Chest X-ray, PA view. Patient: 67 years old, sex M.
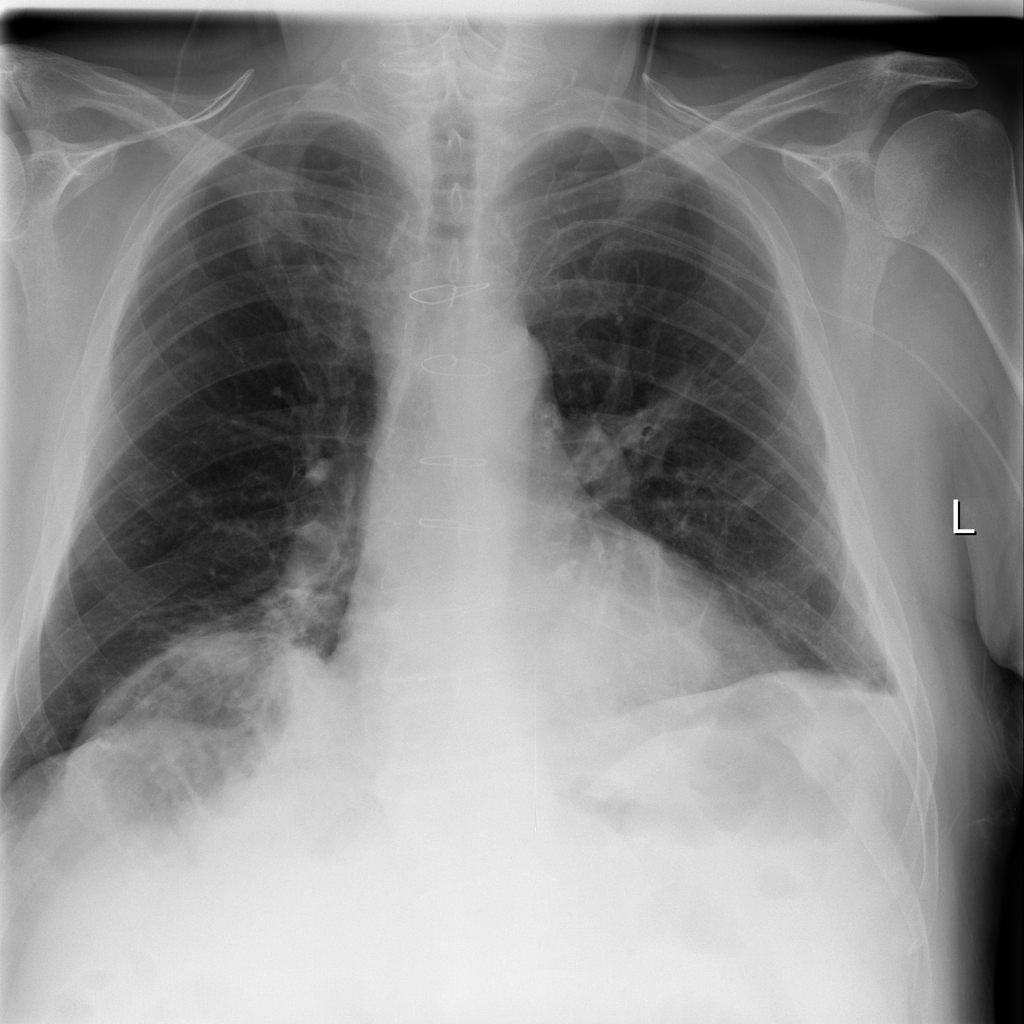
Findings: Infiltration